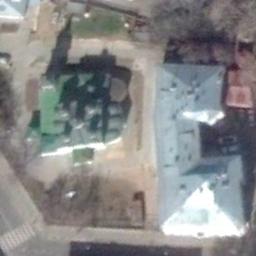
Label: church